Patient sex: M
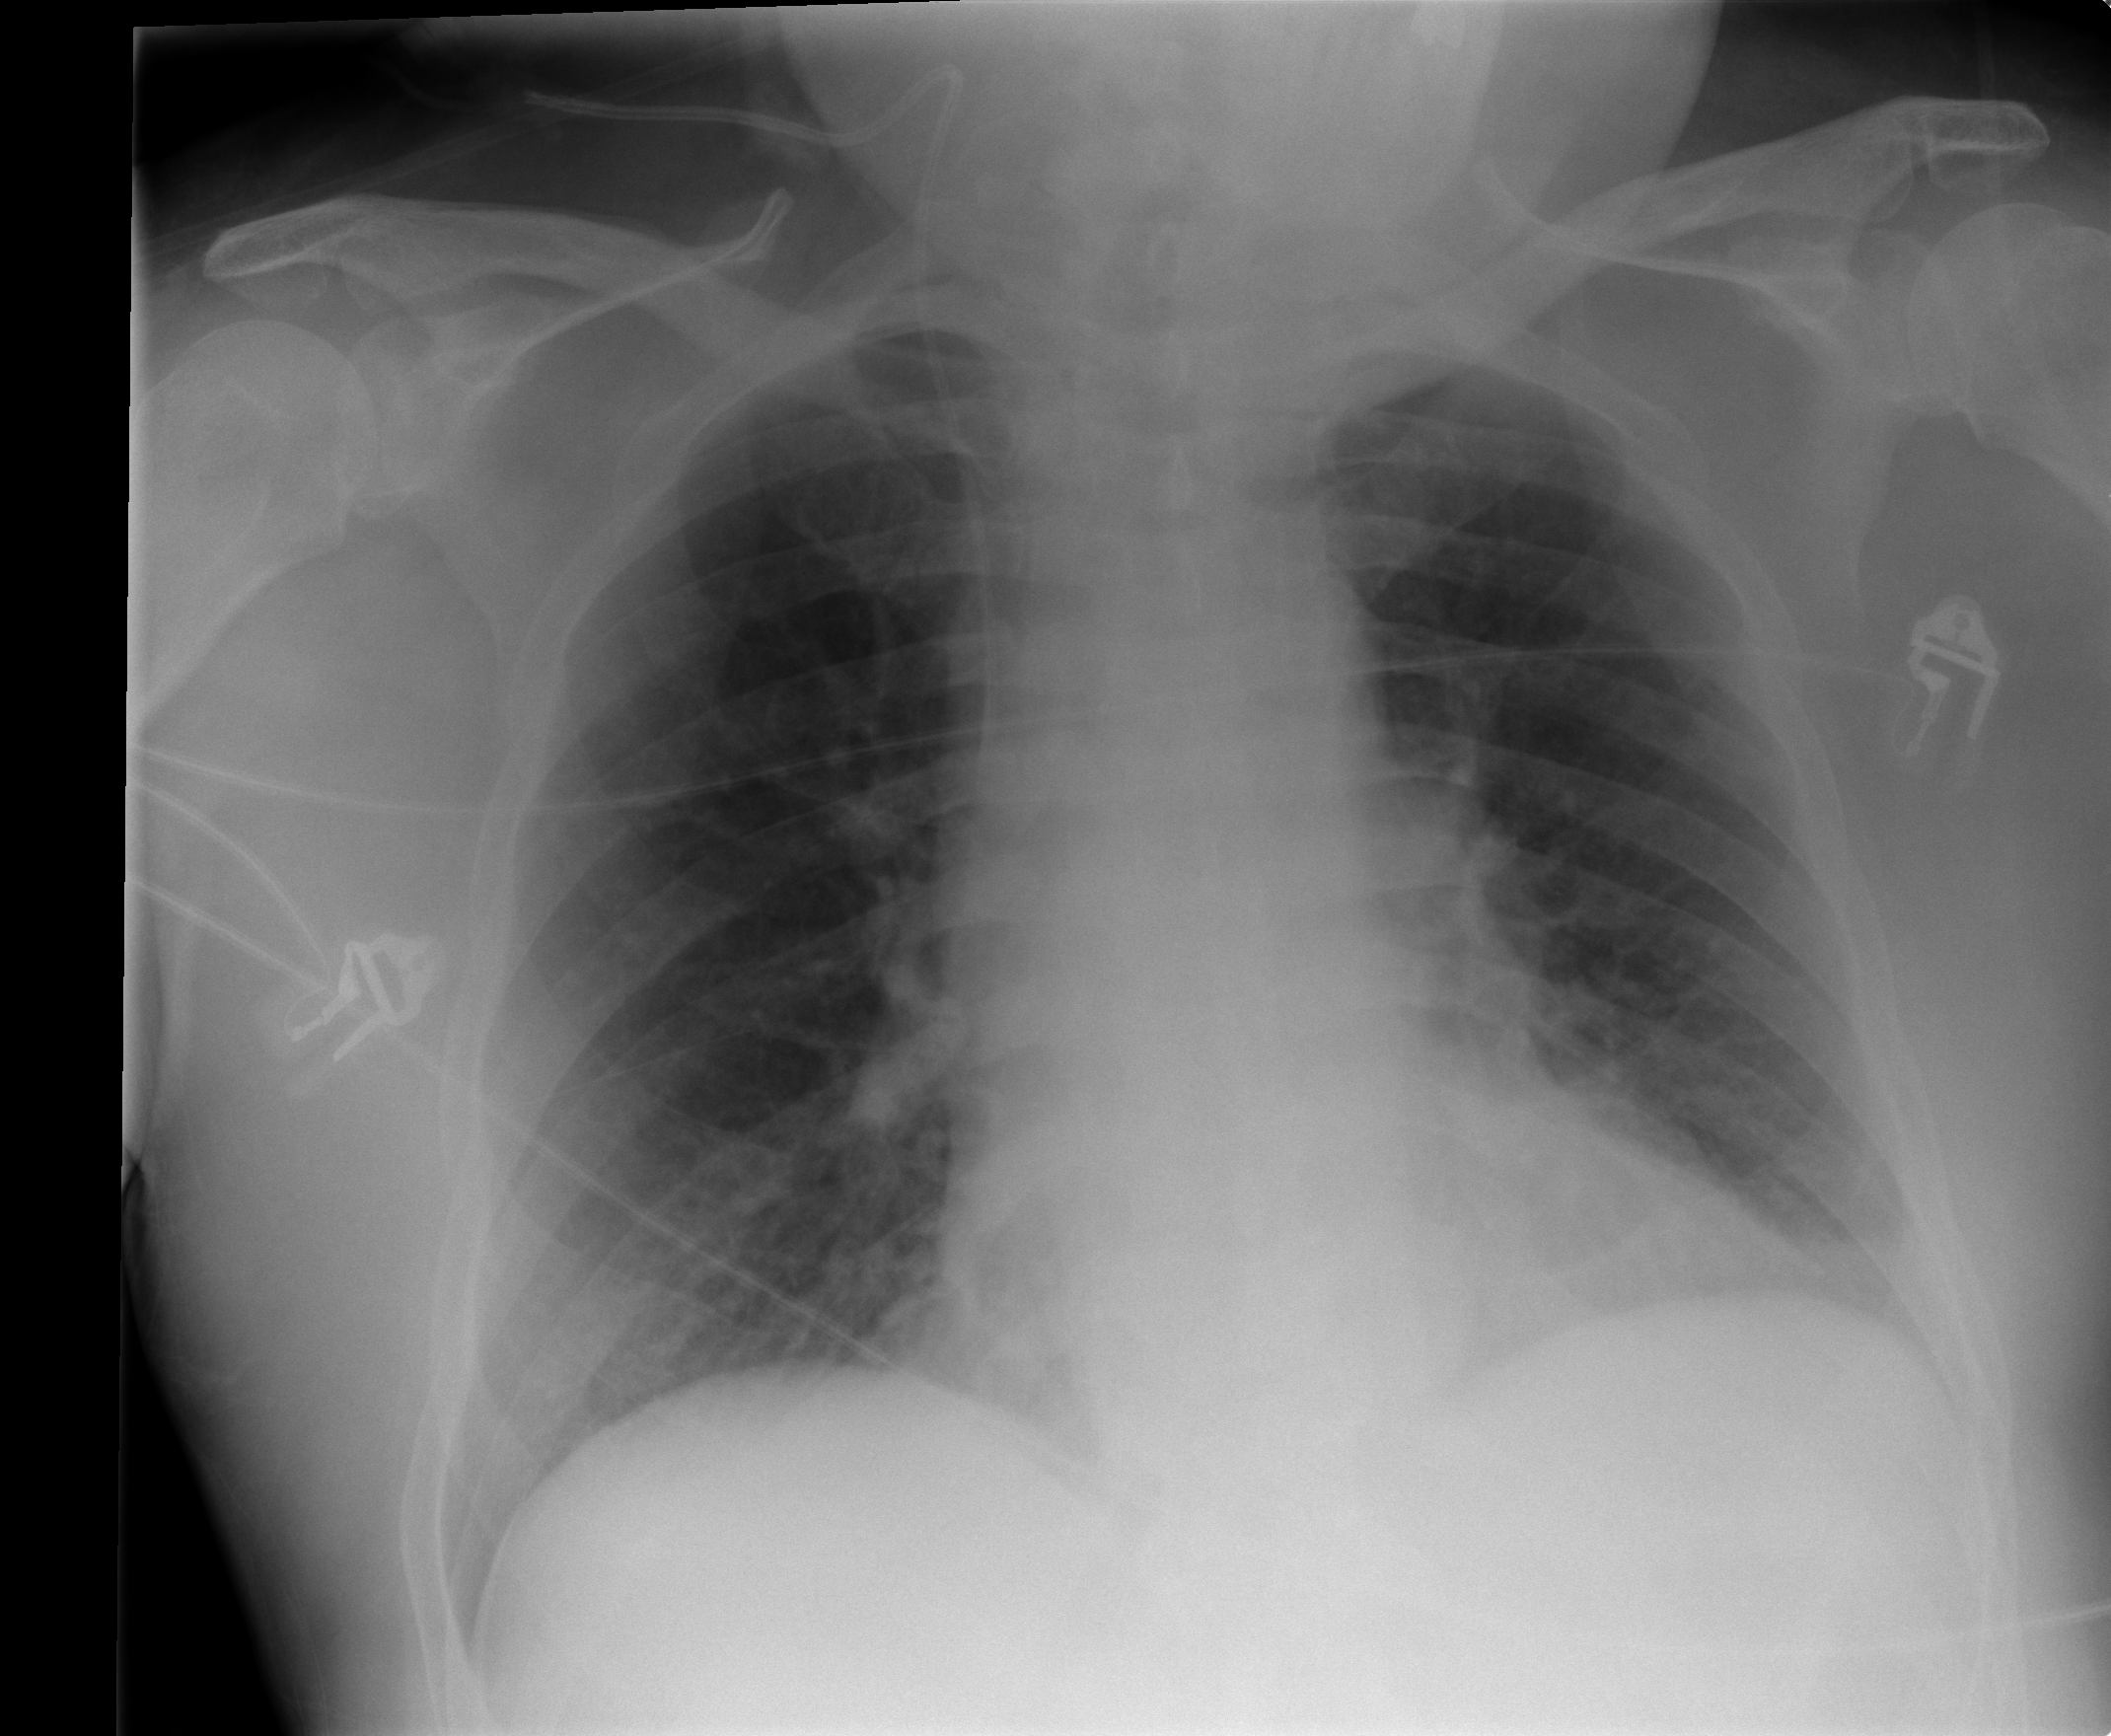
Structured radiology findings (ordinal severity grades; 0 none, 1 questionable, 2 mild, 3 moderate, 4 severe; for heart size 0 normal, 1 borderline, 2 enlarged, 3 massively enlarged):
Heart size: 1
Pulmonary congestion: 0
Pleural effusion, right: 0
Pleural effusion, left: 0
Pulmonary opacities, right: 0
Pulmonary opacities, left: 0
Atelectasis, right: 0
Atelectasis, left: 1